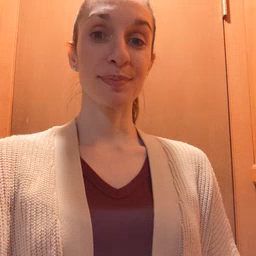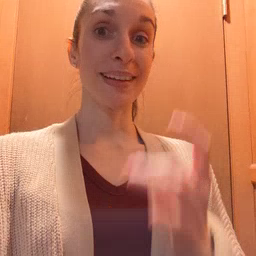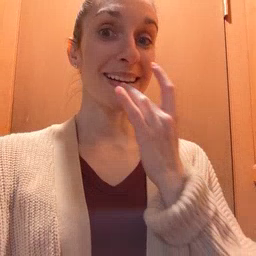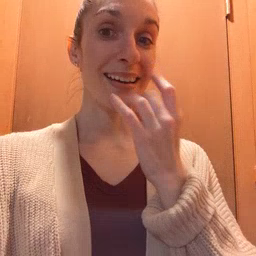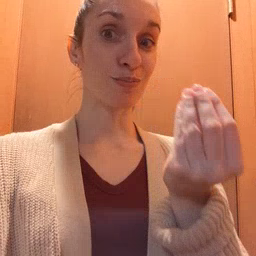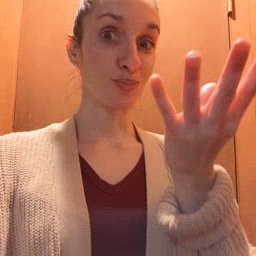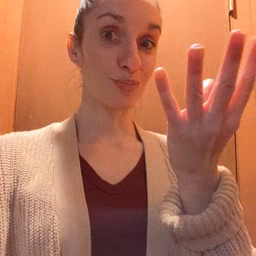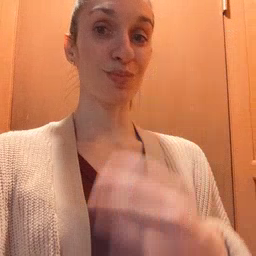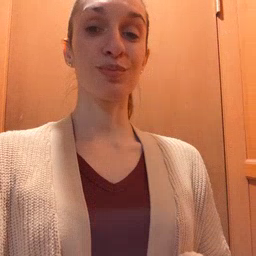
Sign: lamp